Question: Is there a way to set the Author property to a PDF document by setting a parameter when calling Jasper from Java.

This is how I generate a Jasper report from Java.
'''
JasperPrint jasperPrint;
String outFile = "39285923953222.pdf";
HashMap hm = new HashMap();
hm.put("ID",id);
hm.put("FOOTER",Constants.FOOTER); // Set somehow a string for the author name
Session session = this.sessionFactory.openSession();
Connection con = session.connection();
jasperPrint = JasperFillManager.fillReport(jasperPath + "myReport.jasper", hm, con);
JasperExportManager.exportReportToPdfFile(jasperPrint, outPath + outFile);
'''
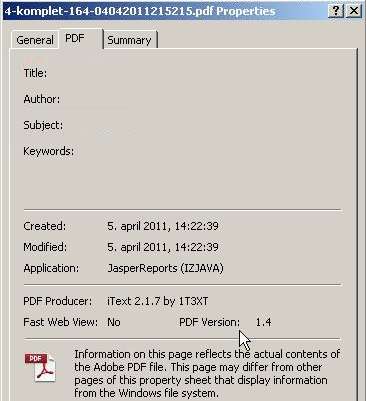
Answer: Look at static field <URL>.
Use <URL> instead of 'JasperExportManager'.
Example :
'''
JasperPrint jasperPrint = JasperFillManager.fillReport(jasperPath + "myReport.jasper", hm, con);
JRPdfExporter exporter = new JRPdfExporter();
exporter.setParameter(JRExporterParameter.JASPER_PRINT, jasperPrint);
exporter.setParameter(JRExporterParameter.OUTPUT_FILE, outPath + outFile);
exporter.setParameter(JRPdfExporterParameter.METADATA_AUTHOR, "Adnan");
exporter.setParameter(JRPdfExporterParameter.METADATA_TITLE, "Title");
// ...
exporter.exportReport();
'''